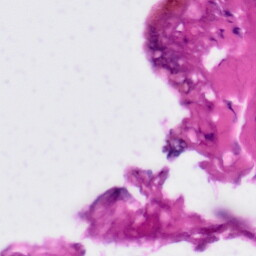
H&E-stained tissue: Tonsil